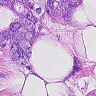
Metastatic tissue present: yes